【题型】解答题　【知识点】平面几何　【难度】easy
如图, 在平行四边形 $ABCD$ 中, 分别以点 $B$ 和 $D$ 为圆心, 以小于 $AB$ 长度的长度为半径, 在线段 $AB$ 和 $CD$ 上分别画弧, 得到交点 $E$ 和 $F$, 即可得到 $BE = DF$, 连接 $AF$、$AC$、$EF$、$EC$、$AC = EF$。设 $\triangle BEC$ 的面积为 $S_1$, $\triangle AFC$ 的面积为 $S_2$。

(1) 求证：四边形 $AECF$ 是矩形；

(2) 若 $\angle ACB = 90^\circ$, $BC = 13$, $S_1 = \frac{4}{9} S_2$, 求点 $C$ 到 $AB$ 的距离。
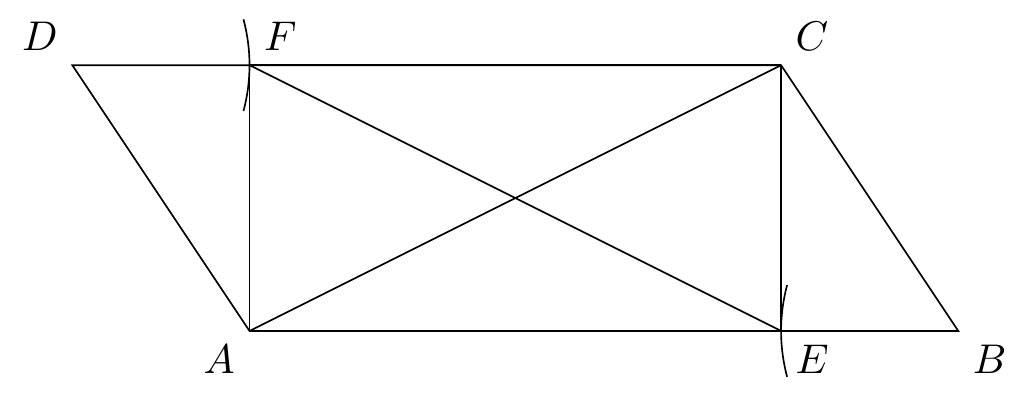
【解答】
解：(1)证明：由题意得：$BE = DF$,

$\because$ 四边形 $ABCD$ 是平行四边形,

$\therefore AB = CD$, $AB // CD$,

$\therefore AB - BE = CD - DF$, 即 $AE = CF$,

$\therefore AE // CF$,

$\therefore$ 四边形 $AECF$ 是平行四边形,

$\because AC = EF$,

$\therefore$ 四边形 $AECF$ 是矩形。

(2)解：由(1)知, 四边形 $AECF$ 是矩形,

$\therefore \angle AFC = \angle FCE = \angle CEB = 90^\circ$, $AF = CE$,

$\therefore \angle FCA + \angle ACE = 90^\circ$,

$\because \angle ACB = 90^\circ$,

$\therefore \angle BCE + \angle ACE = 90^\circ$,

$\therefore \angle BCE = \angle ACF$,

$\therefore \triangle BEC \sim \triangle AFC$,

$\therefore \frac{BE}{AF} = \sqrt{\frac{S_1}{S_2}} = \sqrt{\frac{4}{9}} = \frac{2}{3}$, 即 $\frac{BE}{CE} = \frac{2}{3}$,

在 $Rt\triangle BEC$ 中, 设 $BE = 2x$, $CE = 3x$,

则 $BE^2 + CE^2 = BC^2$, 即 $(2x)^2 + (3x)^2 = 13^2$,

解得：$x_1 = \sqrt{13}$, $x_2 = -\sqrt{13}$(舍),

$\therefore CE = 3x = 3\sqrt{13}$,

$\therefore$ 点 $C$ 到 $AB$ 的距离为 $3\sqrt{13}$。